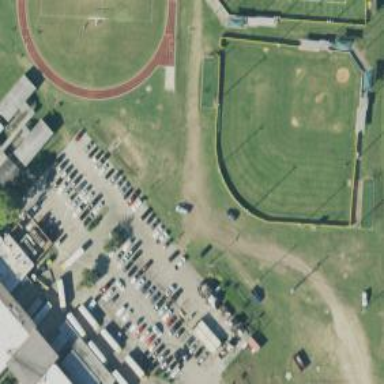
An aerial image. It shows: Baseball pitch for leisure land activities.